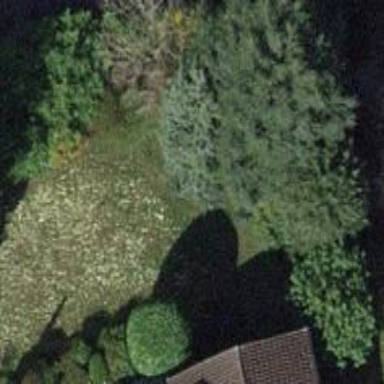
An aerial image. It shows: Garden tree with needle-leaved evergreen foliage.